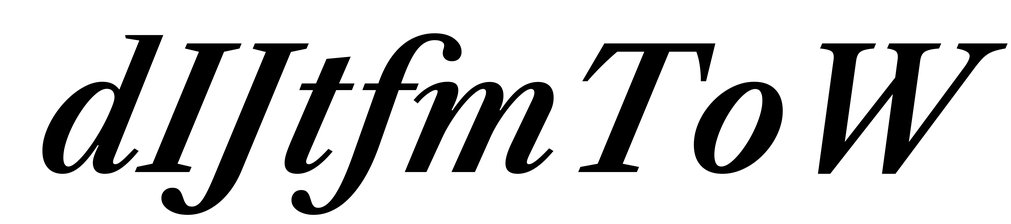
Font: LibreCaslonText-Italic_SemiBold_Italic